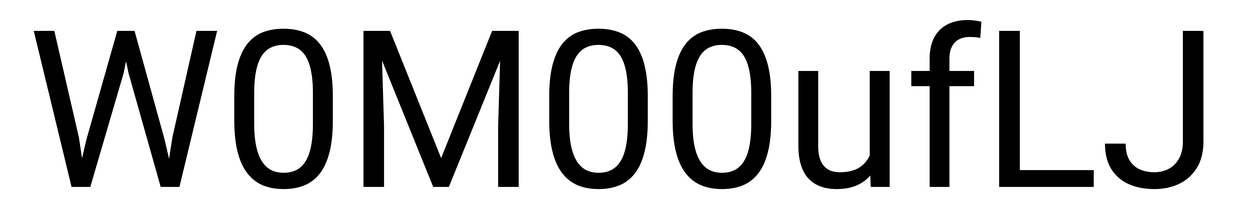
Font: Roboto_Regular